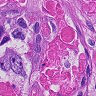
Metastatic tissue present: yes